Question: I have built a business directory with the following structure:

As you can see there are 4 different paths that can be taken to reach a business profile.
I would like to build a breadcrumb with html and php (no jquery) and be able to navigate from the business profile, business gallery and individual image page back to the listings page I came from.
Which function in php would I use to remember where I came from? Would I carry the url for the listings page through as a variable to the other pages? If so would I use a session?
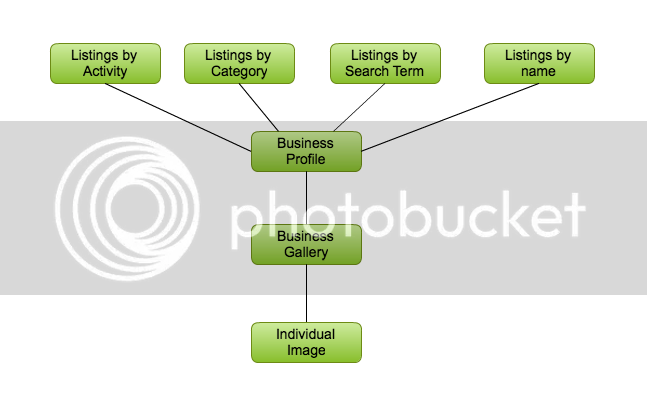
Answer: I think $_SERVER['HTTP_REFERER'] is the one you need
this tells you from what url a visitor arrives into a page
SESSIONS and COOKIES can pass this variable across other pages
As DaGhostman Dimitrov mentioned, this variable can be empty if user surfs privatley or with plugins that block traking or by using bookmarks